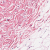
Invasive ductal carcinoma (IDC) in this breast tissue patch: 0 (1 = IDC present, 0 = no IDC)